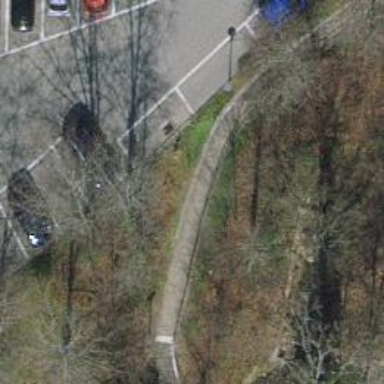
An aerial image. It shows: Road with steps.